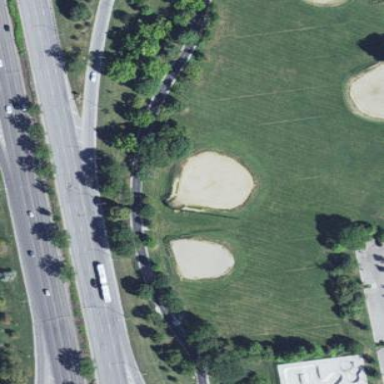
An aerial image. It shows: Baseball pitch for leisure land.